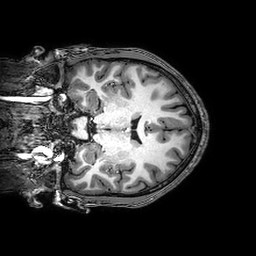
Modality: T1w
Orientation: coronal
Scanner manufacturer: philips
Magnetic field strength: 3 T
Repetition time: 0.008228 s
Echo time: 0.00379 s